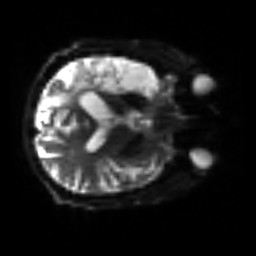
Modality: sbref
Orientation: axial
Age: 56
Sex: male
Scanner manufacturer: siemens
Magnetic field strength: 3 T
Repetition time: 3.2 s
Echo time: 0.081 s